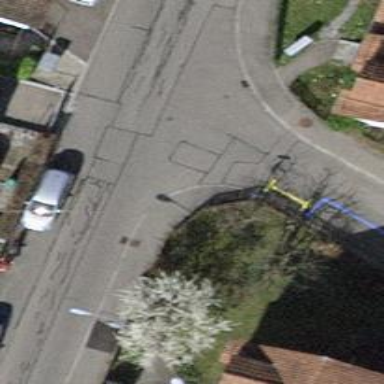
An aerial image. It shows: Unmarked crossing on footway.